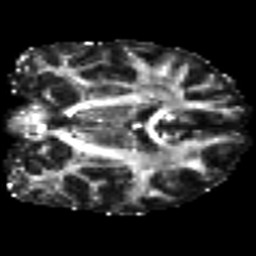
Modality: FA
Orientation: coronal
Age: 23
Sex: male
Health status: ill
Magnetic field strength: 3 T
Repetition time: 9 s
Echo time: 0.093 s